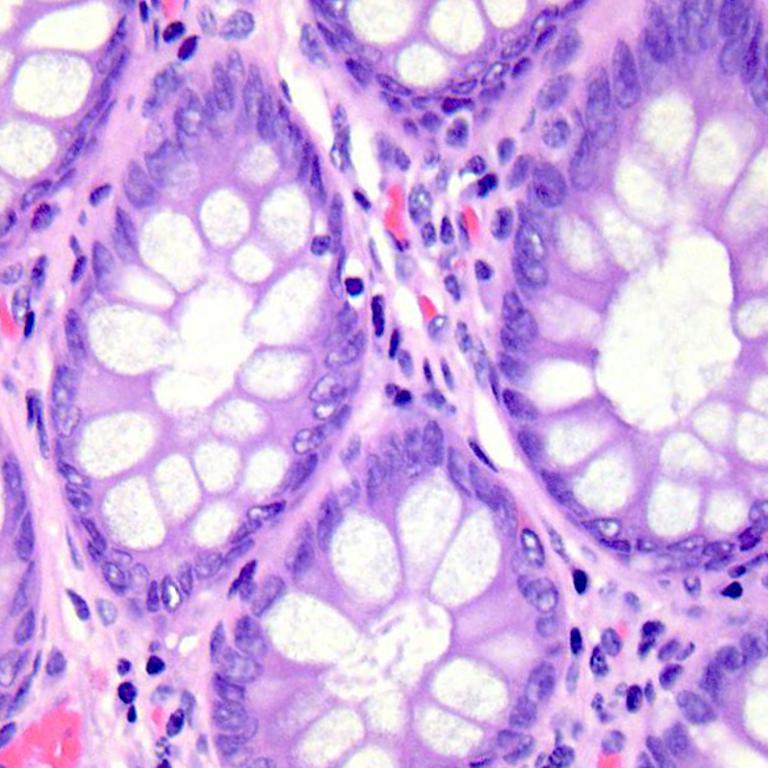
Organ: colon
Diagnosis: benign